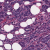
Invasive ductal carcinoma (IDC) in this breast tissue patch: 1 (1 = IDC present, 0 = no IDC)